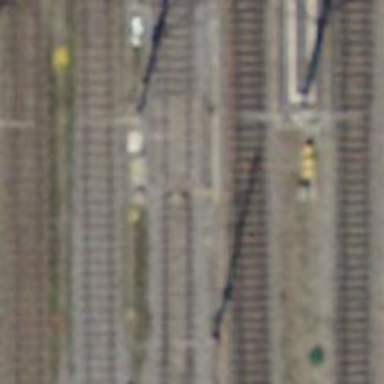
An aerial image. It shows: Railway switch.